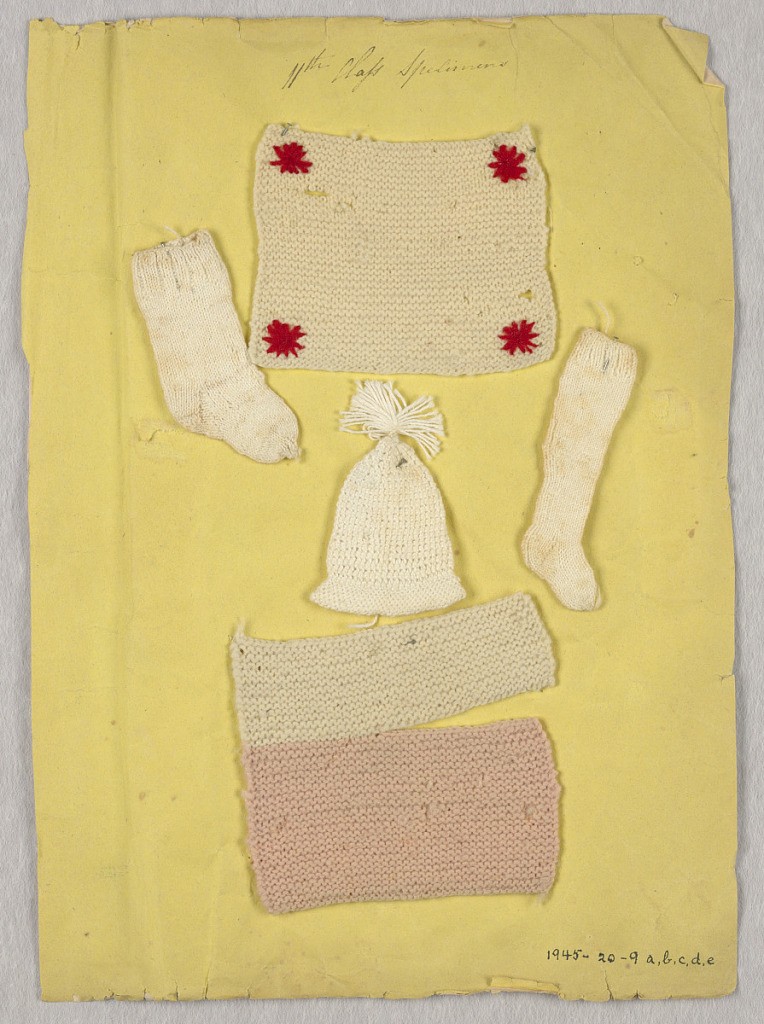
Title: Sewing instruction book samples
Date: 1829
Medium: White cotton, pink, white and red wool.
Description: A) and b) Doll's stockings, knitted of white cotton thread.c) Doll's cap, crocheted of white cotton, tassel on top.d) Doll's afghan, knitted of white wool and ornamented at each corner with a star worked in red wool.e) Doll's afghan, of white and pink wool; opening for one half row between pink and white sections.